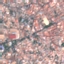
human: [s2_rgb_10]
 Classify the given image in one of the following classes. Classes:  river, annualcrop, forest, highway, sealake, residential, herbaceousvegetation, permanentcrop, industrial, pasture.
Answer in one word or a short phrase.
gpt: Residential